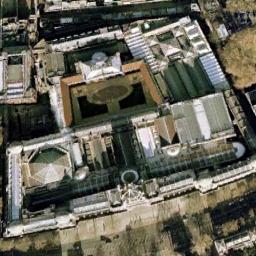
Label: church